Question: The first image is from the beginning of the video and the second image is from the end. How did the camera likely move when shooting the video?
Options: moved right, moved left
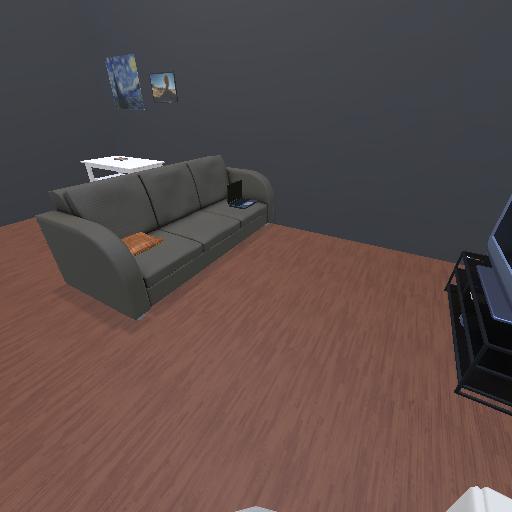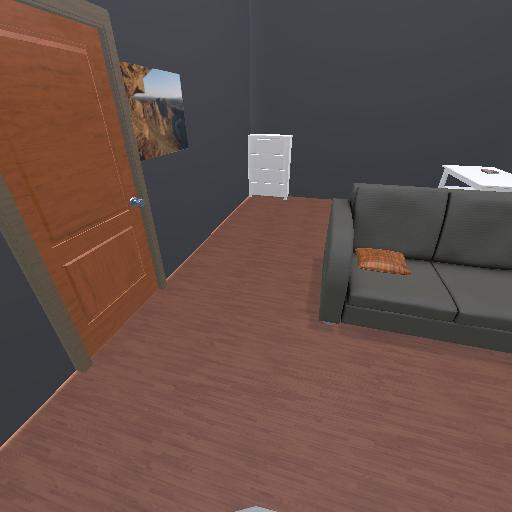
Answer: moved right